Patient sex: F
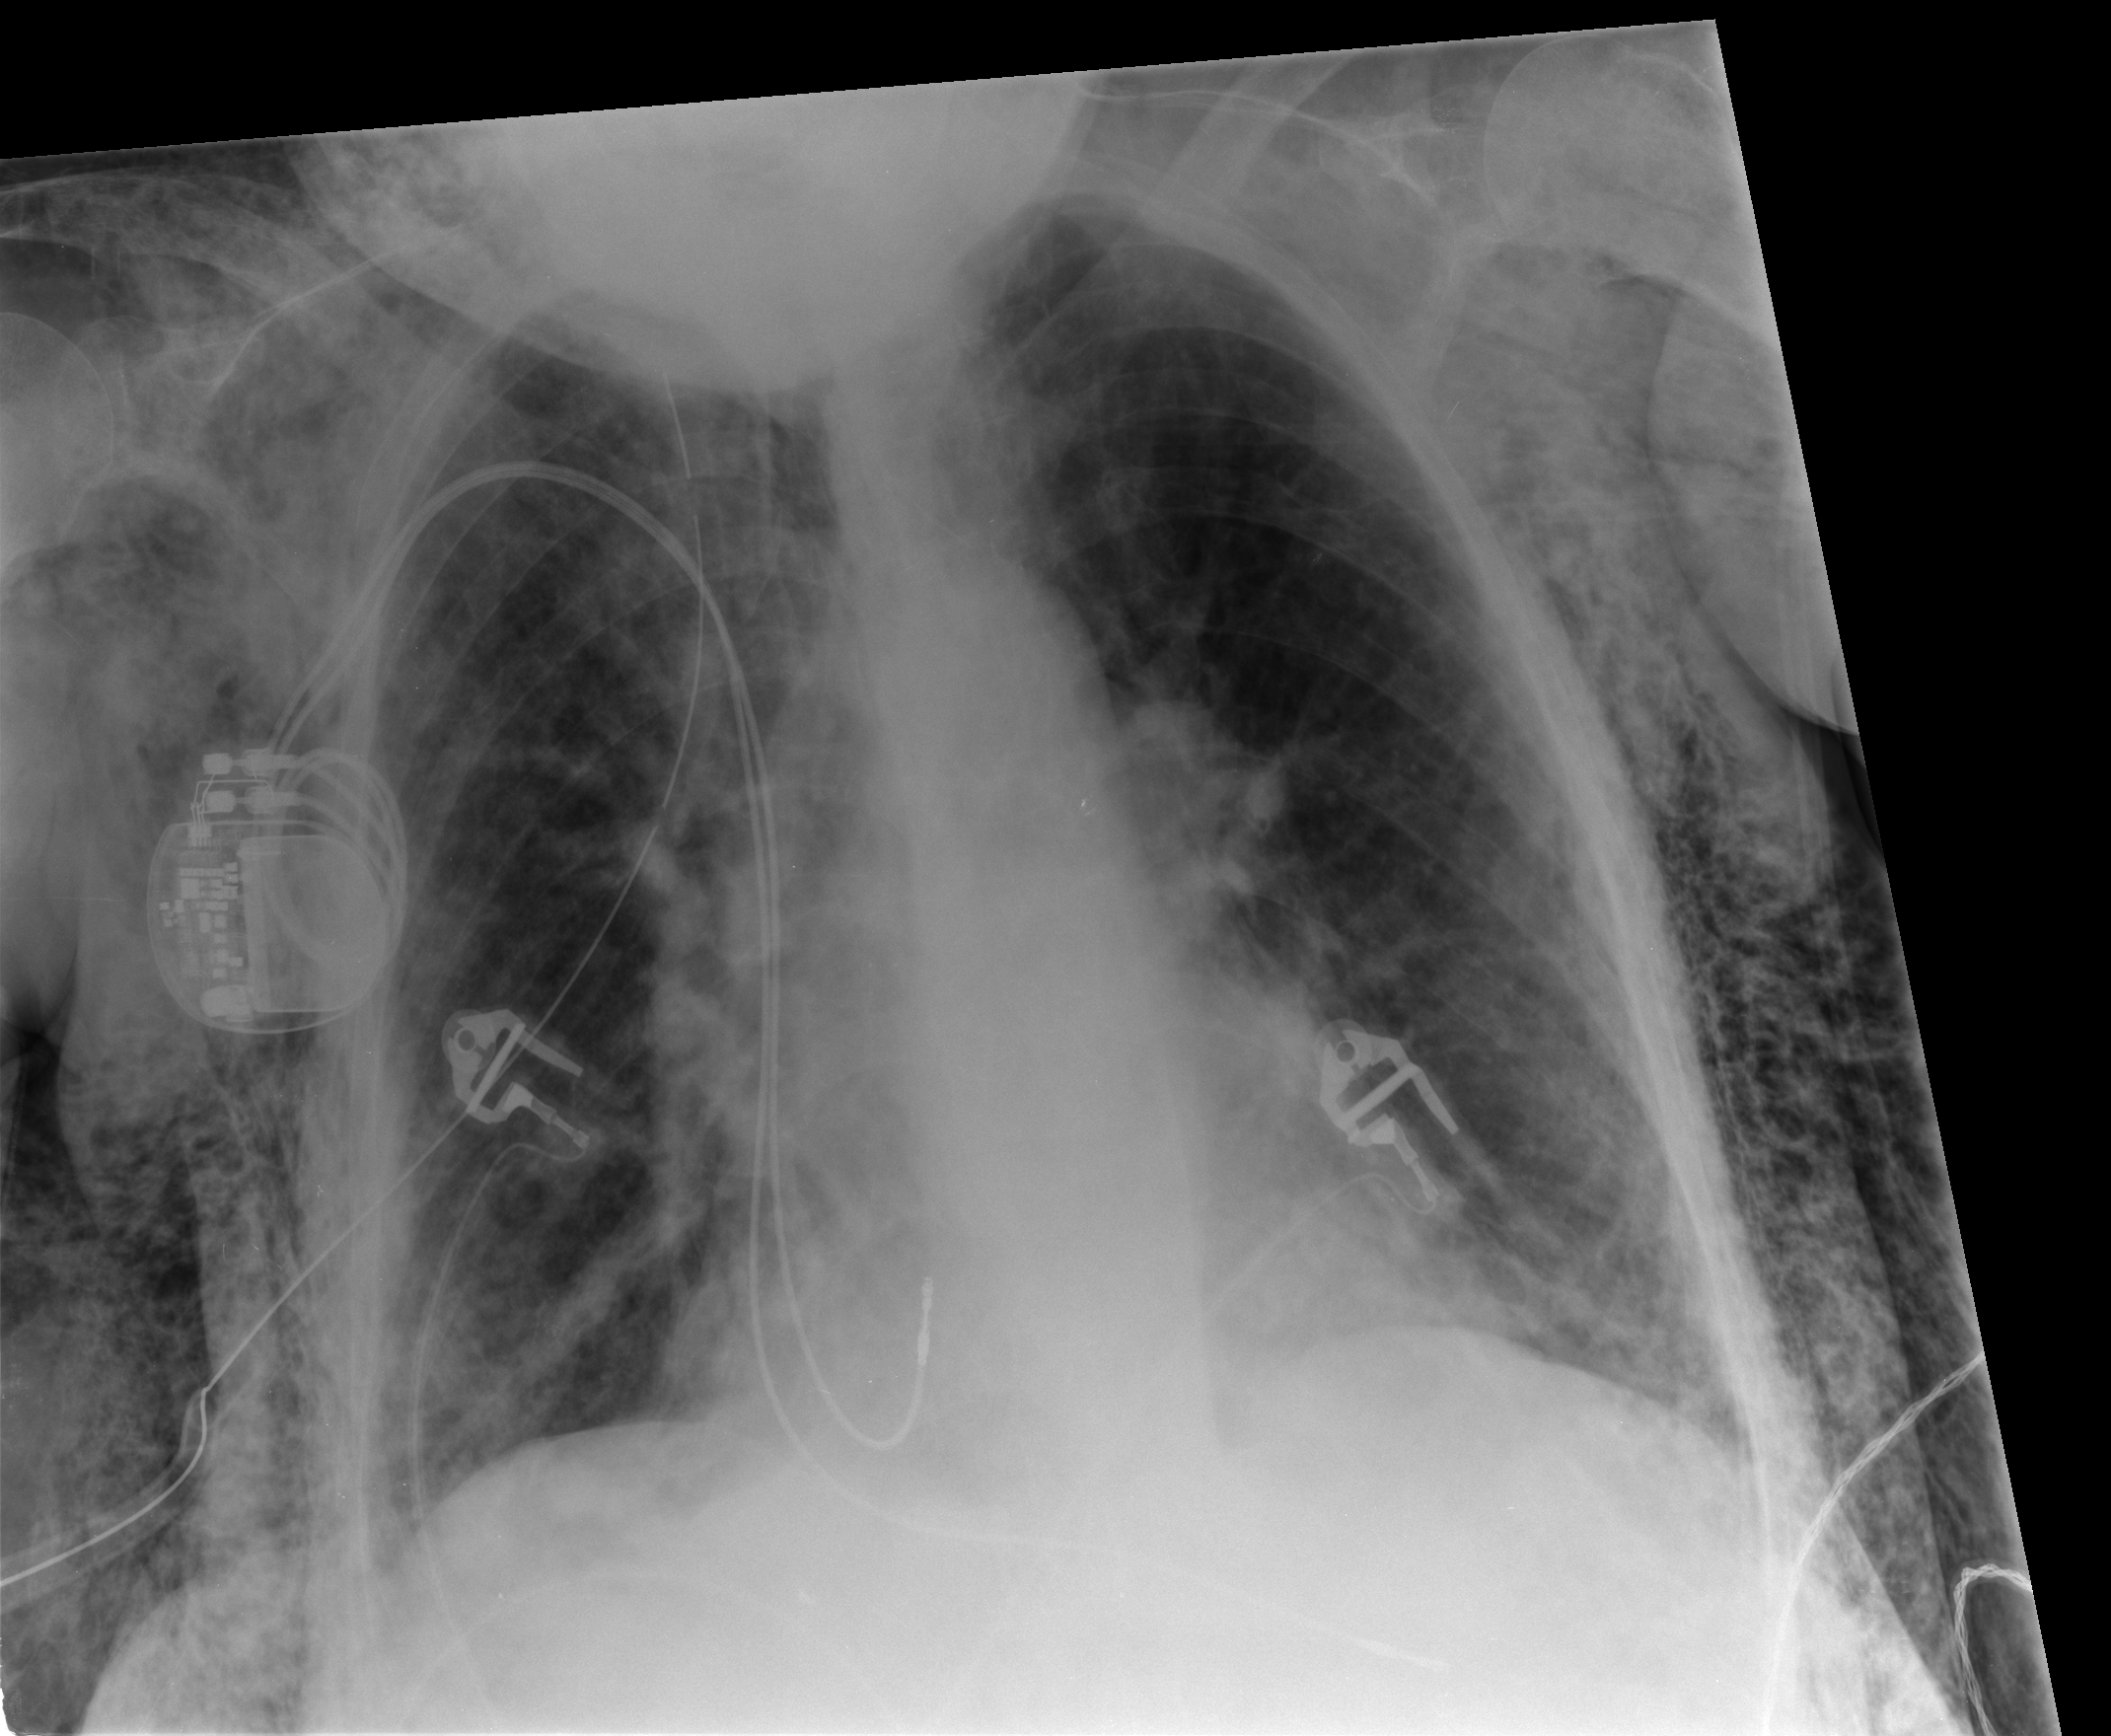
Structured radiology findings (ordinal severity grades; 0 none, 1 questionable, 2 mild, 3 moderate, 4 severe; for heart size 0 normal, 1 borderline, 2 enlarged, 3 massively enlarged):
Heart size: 1
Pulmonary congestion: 1
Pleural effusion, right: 0
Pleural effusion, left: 0
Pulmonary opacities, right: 0
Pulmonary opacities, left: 0
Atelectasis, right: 2
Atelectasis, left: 2